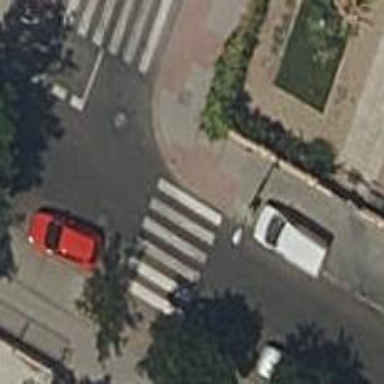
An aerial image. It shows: Zebra crossing on the road.